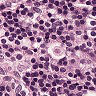
Metastatic tissue present: no